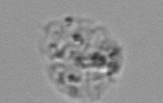
Label: Amoeba